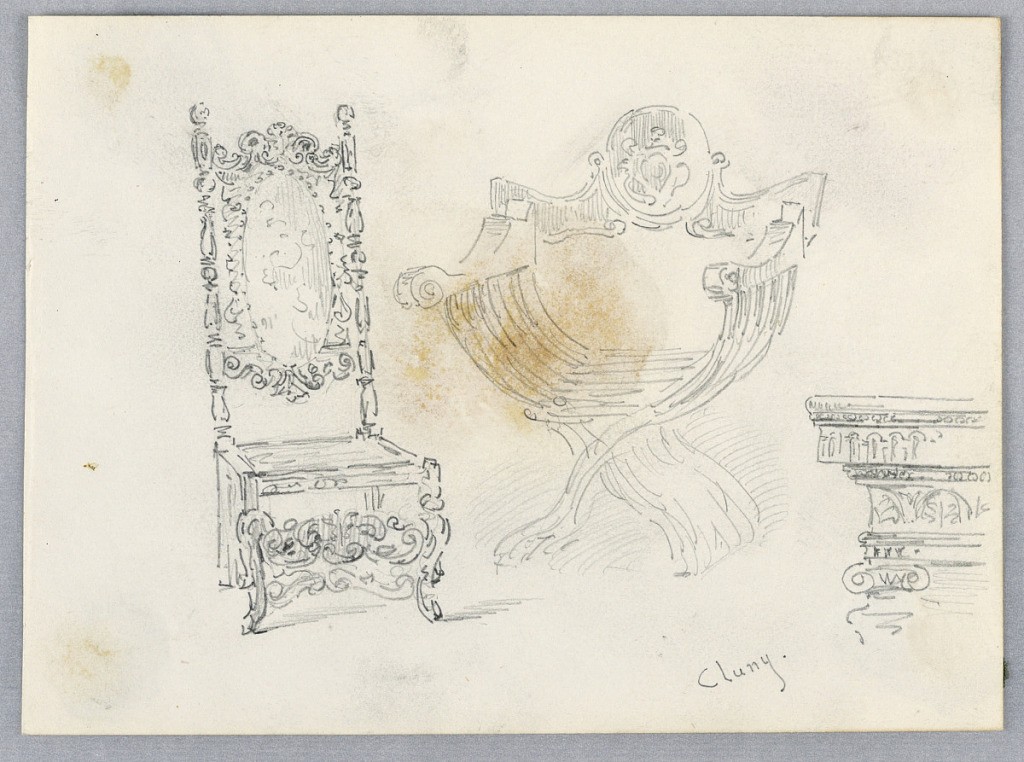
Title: Sketches from Museé de Cluny, Paris
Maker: Arnold William Brunner, American, 1857–1925
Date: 1883
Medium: Graphite on paper
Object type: Drawing
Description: Two chairs, left and center. Left, intricate legs and back, no arm rest. Center, rounded chair with arm rest. Corner of a table, lower right.